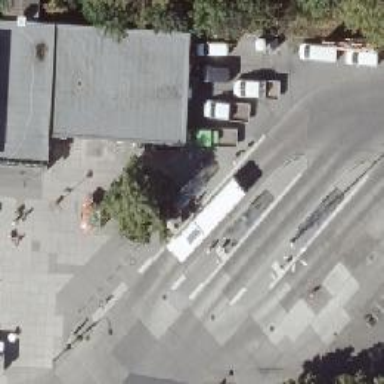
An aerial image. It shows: Platform at public transport location with shelter.